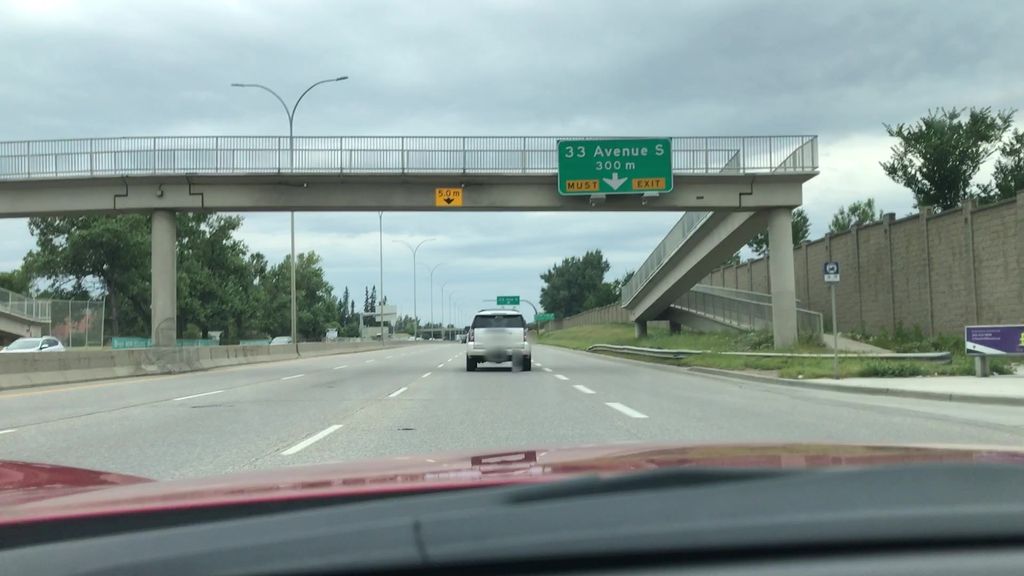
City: calgary